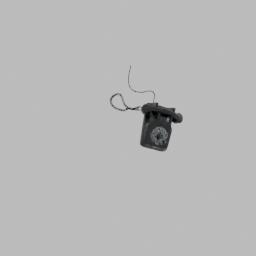
Label: electronics